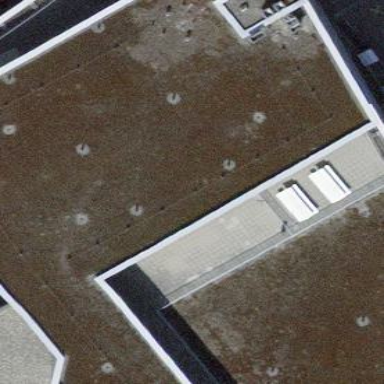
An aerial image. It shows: Mall building.